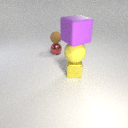
small yellow metal cube below large yellow rubber sphere